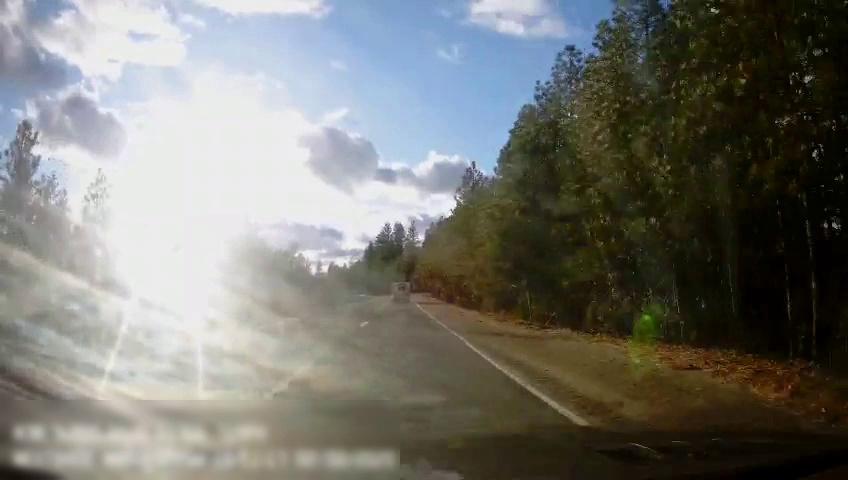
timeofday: Day
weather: Sunny
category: Drivable Space
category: Vehicles | Van
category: Lanes | Current Lane
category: Lanes | Current Lane